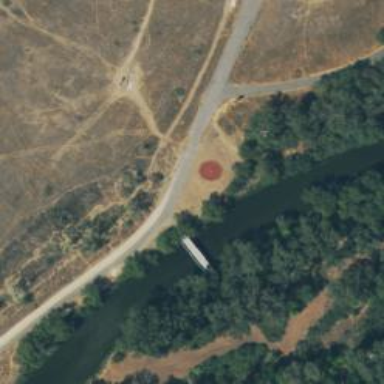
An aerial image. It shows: Disc golf hole.